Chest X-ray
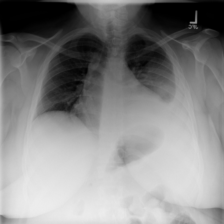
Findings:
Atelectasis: negative
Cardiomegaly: negative
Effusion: negative
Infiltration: negative
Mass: negative
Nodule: negative
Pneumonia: negative
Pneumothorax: negative
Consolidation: negative
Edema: negative
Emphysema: negative
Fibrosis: negative
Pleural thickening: negative
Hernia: negative